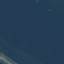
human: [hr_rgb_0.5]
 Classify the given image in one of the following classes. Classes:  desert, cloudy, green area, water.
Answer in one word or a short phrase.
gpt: water